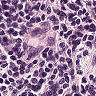
Metastatic tissue present: no